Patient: sex M, age 40
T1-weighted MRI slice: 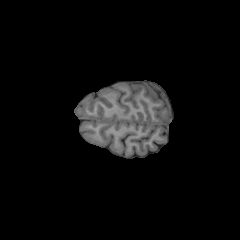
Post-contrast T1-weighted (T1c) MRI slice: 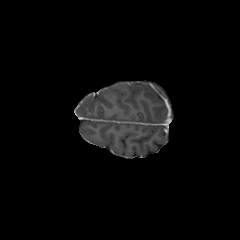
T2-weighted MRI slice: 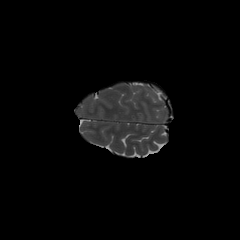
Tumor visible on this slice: yes
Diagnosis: Astrocytoma, IDH-mutant
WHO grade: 3